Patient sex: M
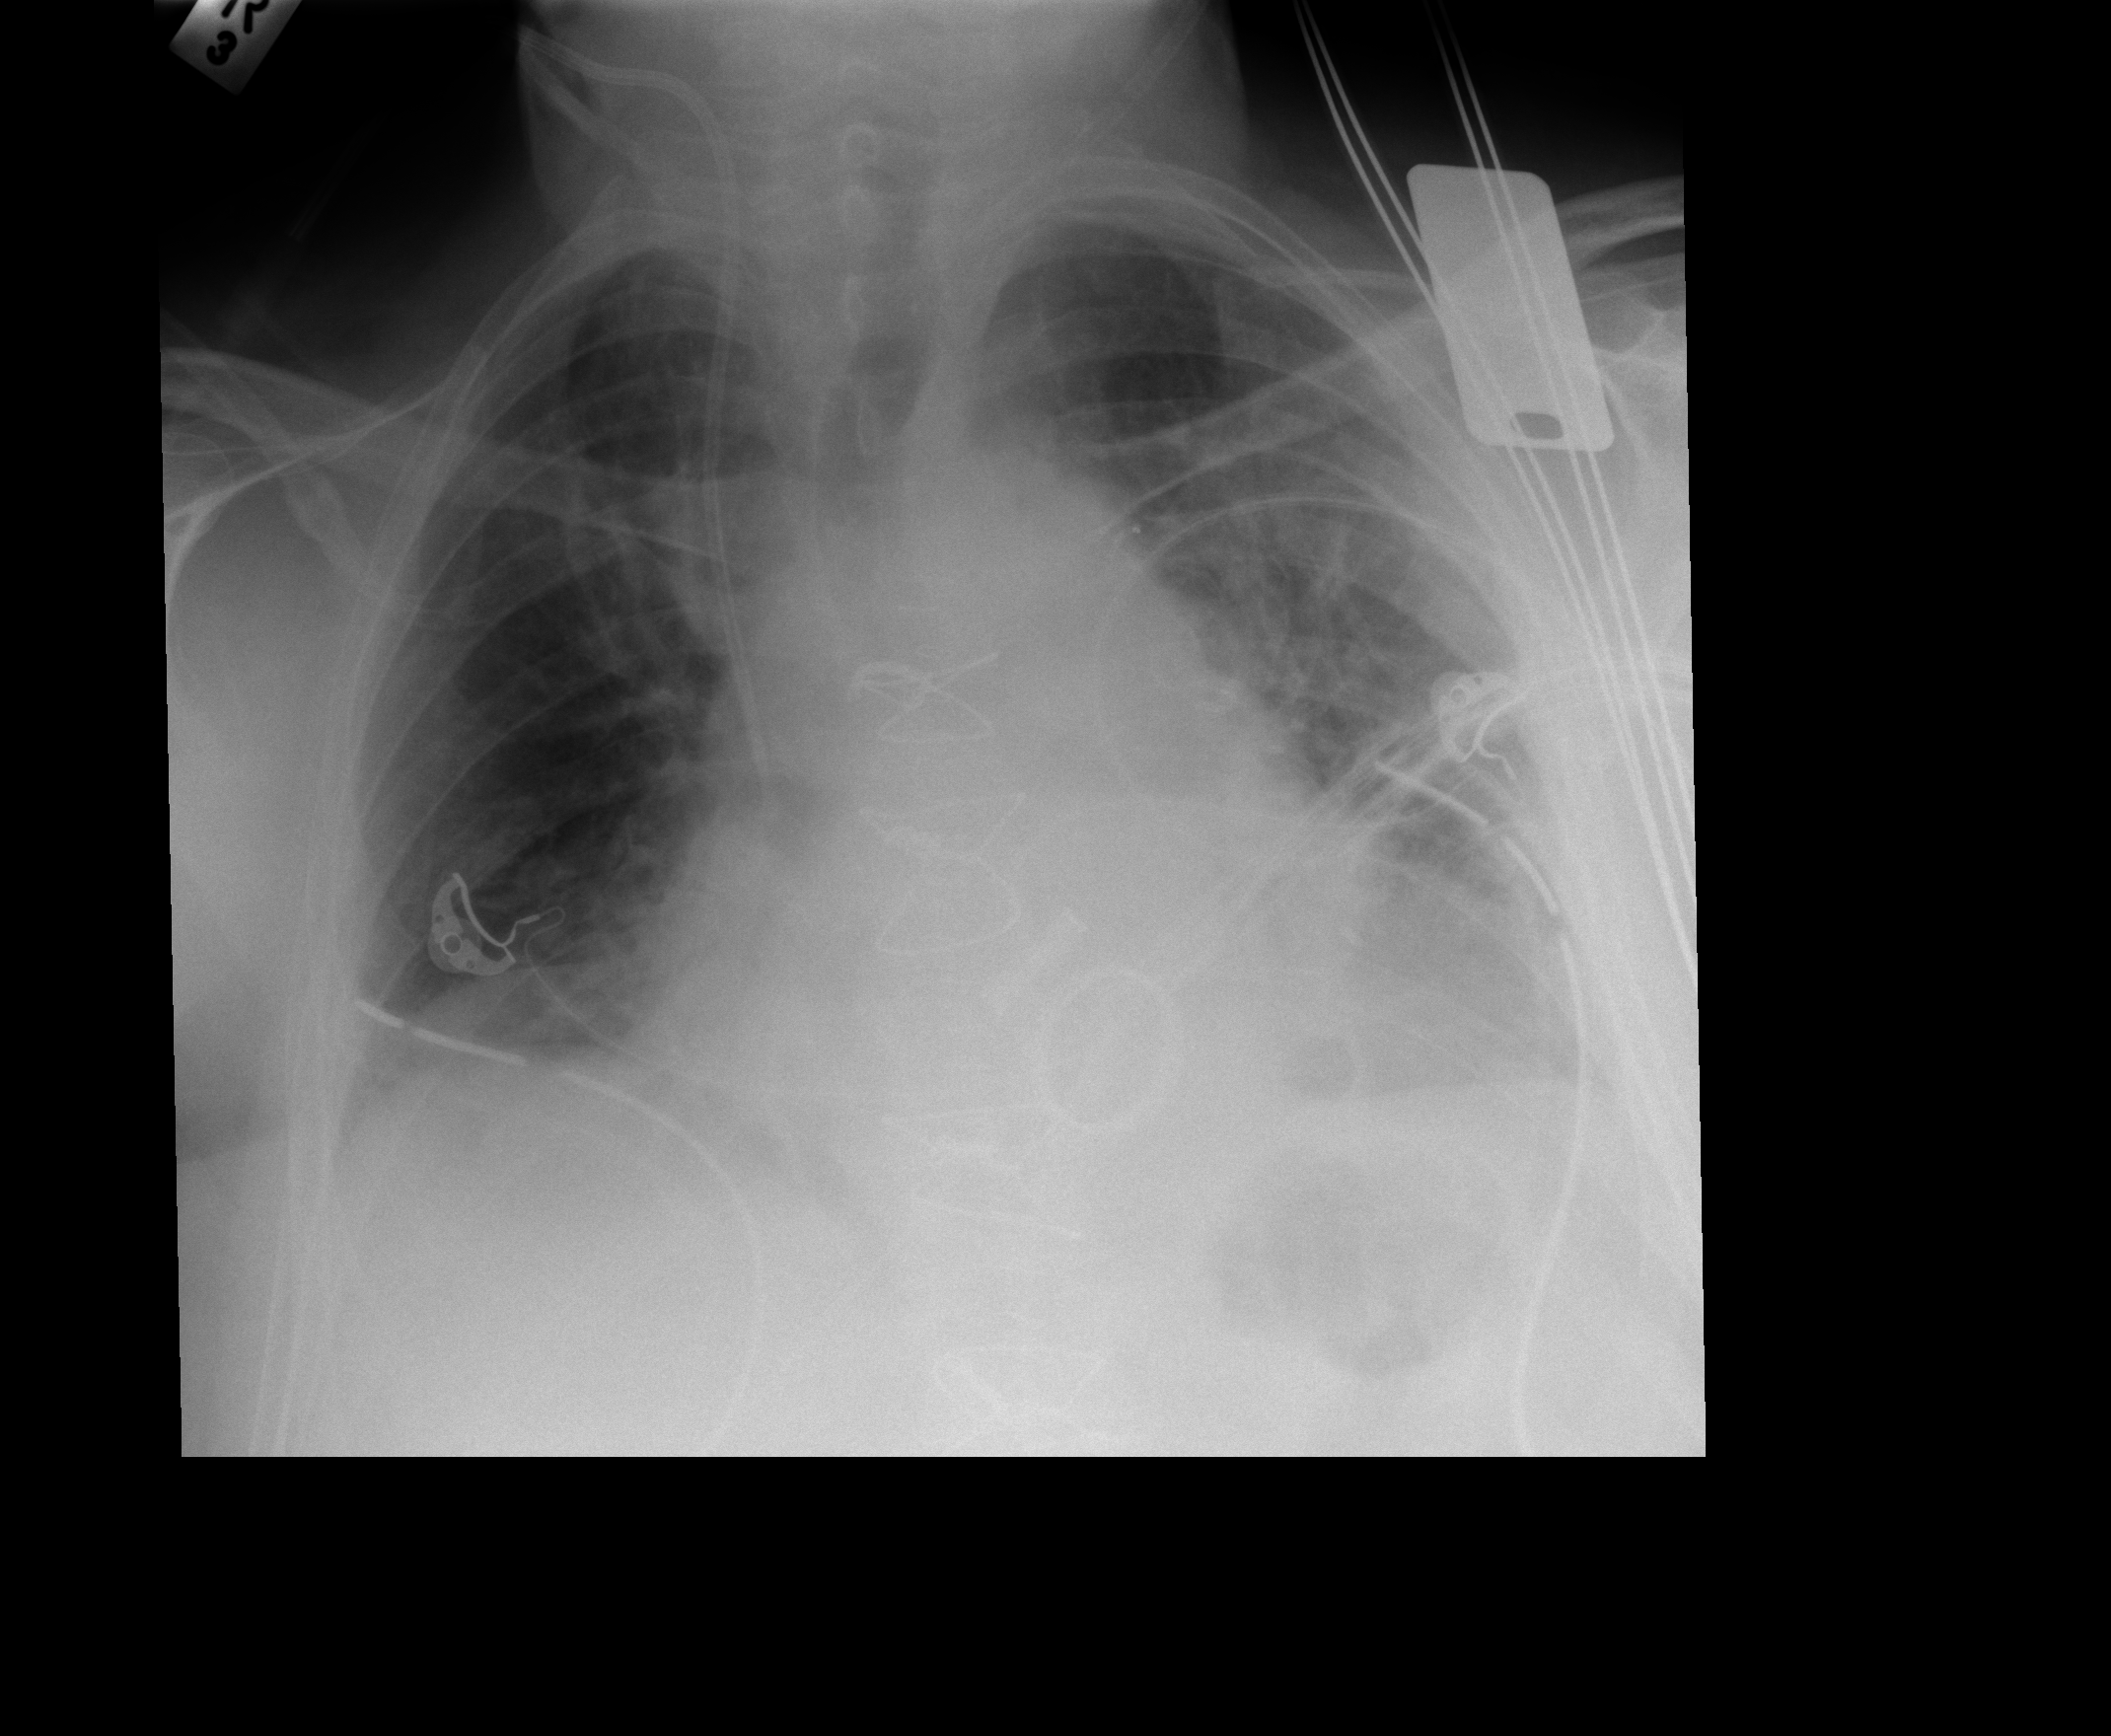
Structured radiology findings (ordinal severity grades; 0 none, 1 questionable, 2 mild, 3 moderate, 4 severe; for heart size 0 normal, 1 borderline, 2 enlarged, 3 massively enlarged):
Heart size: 2
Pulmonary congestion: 1
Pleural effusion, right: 1
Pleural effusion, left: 2
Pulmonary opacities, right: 0
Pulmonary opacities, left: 1
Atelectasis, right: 2
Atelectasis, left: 2